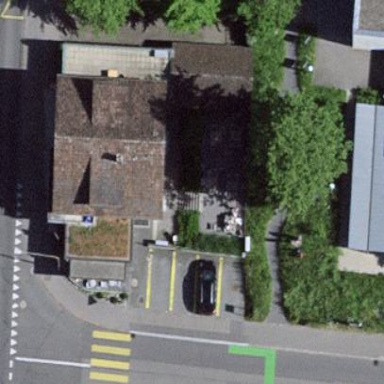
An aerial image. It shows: Bakery located in building.